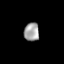
Tissue: lung
Cell type: Epithelial cells
Senescence score: 0.1515
Nuclear area (px): 274
Mean DAPI intensity: 160.715